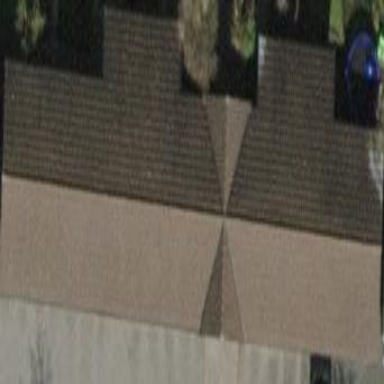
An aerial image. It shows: Building with tiled roof.